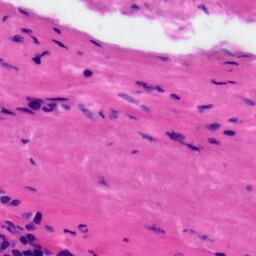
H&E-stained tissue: Tonsil